Interaction volume radius: 10 \u00c5
Interaction volume height: 10 \u00c5
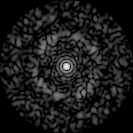
Disorder parameter: 0.7964